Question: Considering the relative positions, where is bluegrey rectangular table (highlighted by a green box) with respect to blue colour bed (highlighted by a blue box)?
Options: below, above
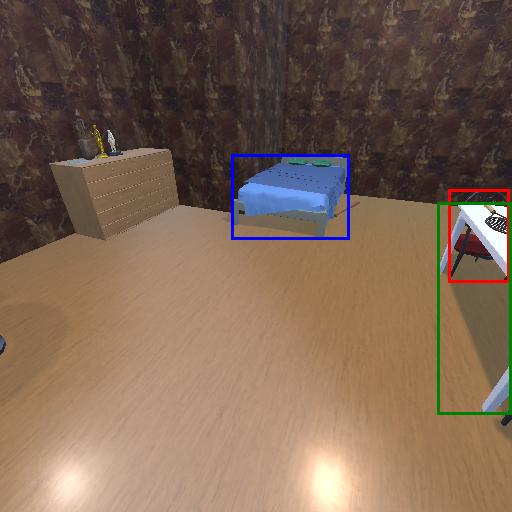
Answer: below